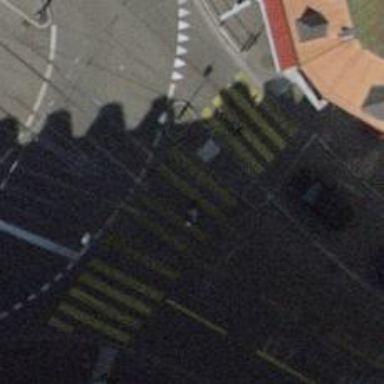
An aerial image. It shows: Tram crossing on the railway.